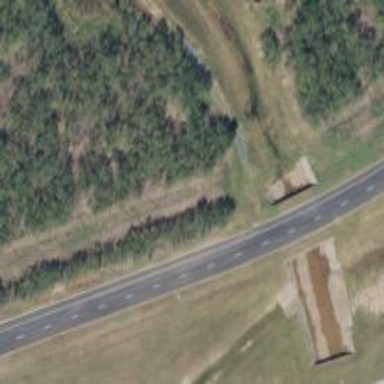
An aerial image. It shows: Tertiary road with frontage road along it.